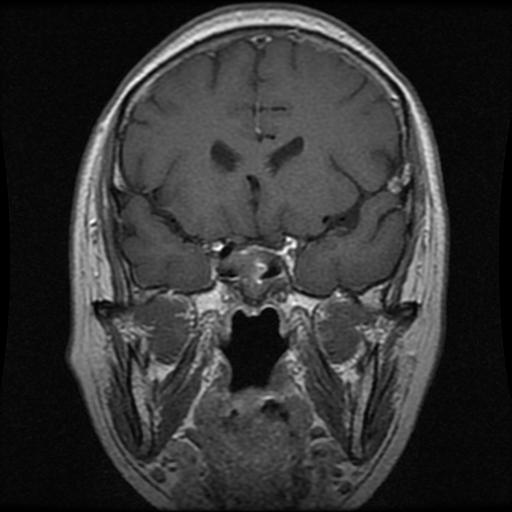
Label: pituitary